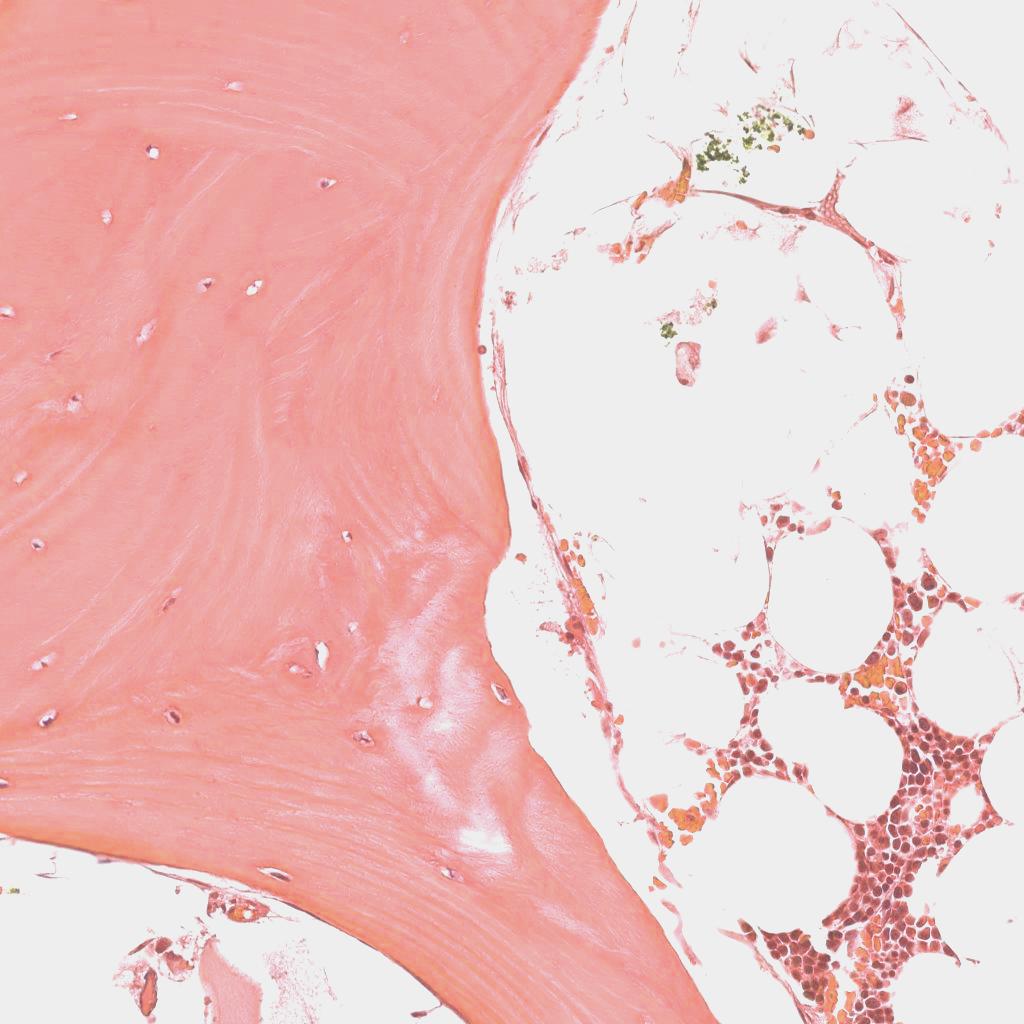
Label: Non-Tumor